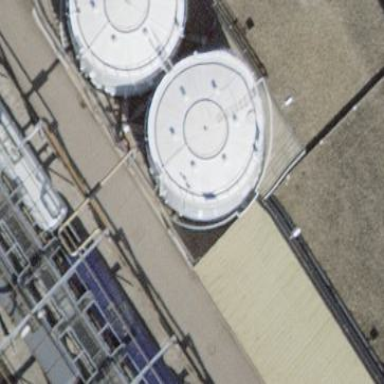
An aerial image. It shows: Storage tank created as man-made structure.